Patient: sex F, age 65
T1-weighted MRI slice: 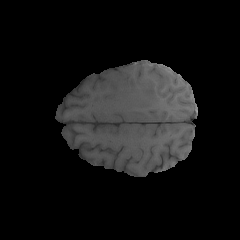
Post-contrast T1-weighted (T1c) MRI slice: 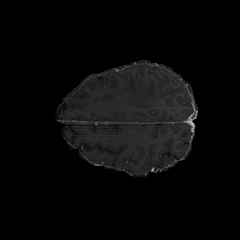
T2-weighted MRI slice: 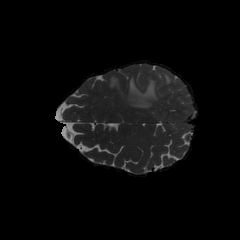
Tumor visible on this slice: yes
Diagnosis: Glioblastoma, IDH-wildtype
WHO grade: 4